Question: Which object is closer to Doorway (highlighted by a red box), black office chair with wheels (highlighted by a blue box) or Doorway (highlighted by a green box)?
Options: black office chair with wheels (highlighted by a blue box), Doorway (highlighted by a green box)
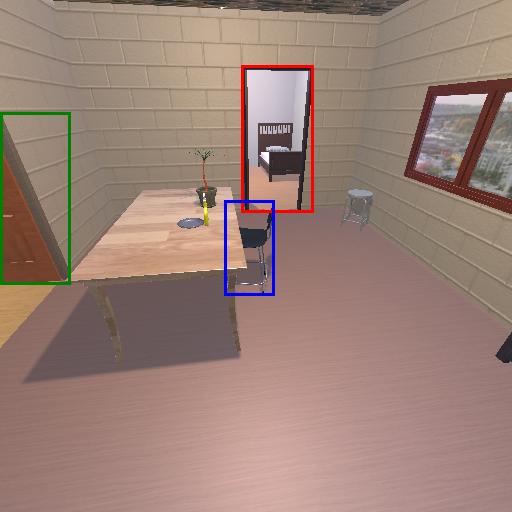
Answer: black office chair with wheels (highlighted by a blue box)